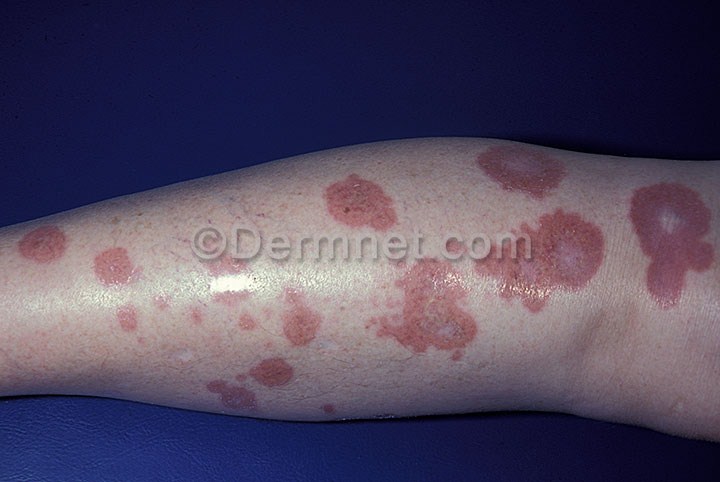
Disease: Systemic Disease